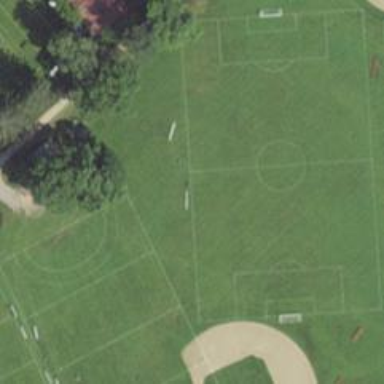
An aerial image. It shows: Multi-sport pitch on leisure land.